Chest X-ray. View position: AP
Patient age: 21
Patient sex: M
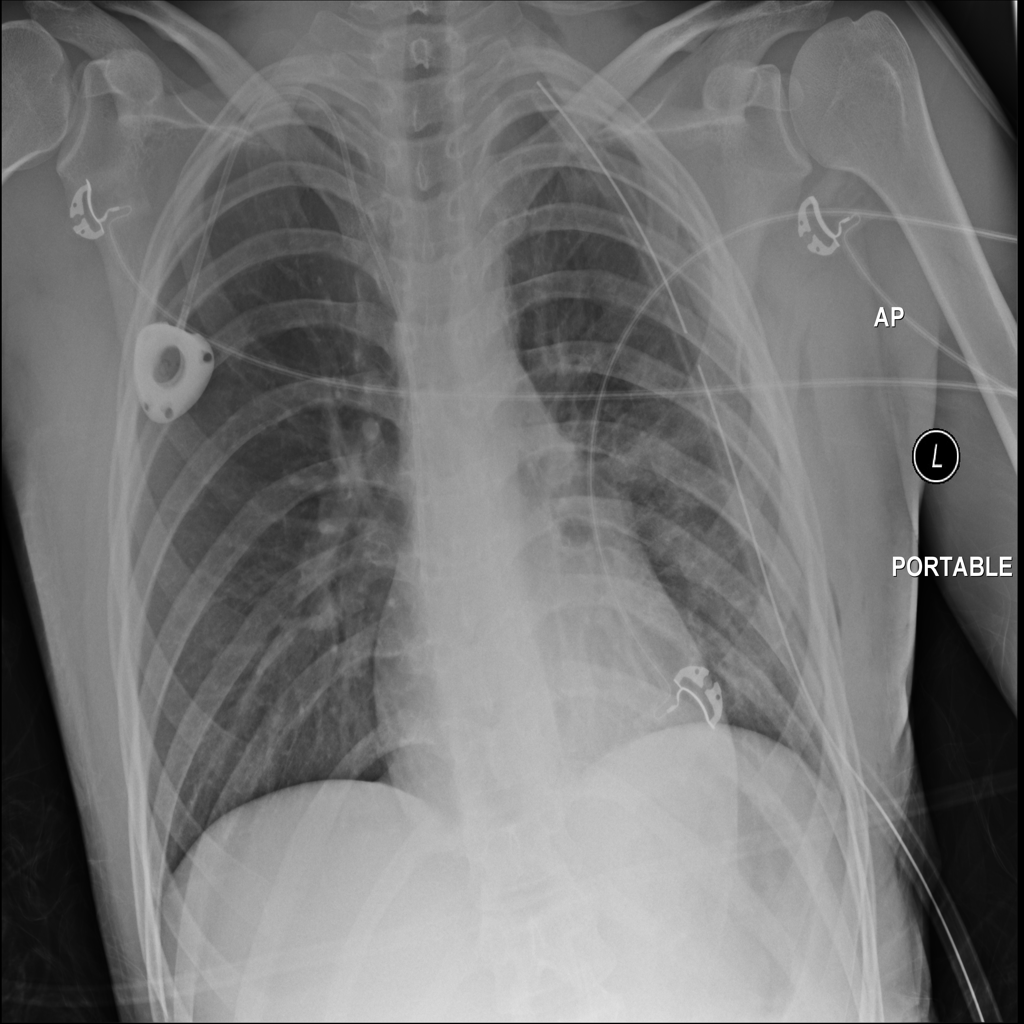
Finding: Pneumothorax